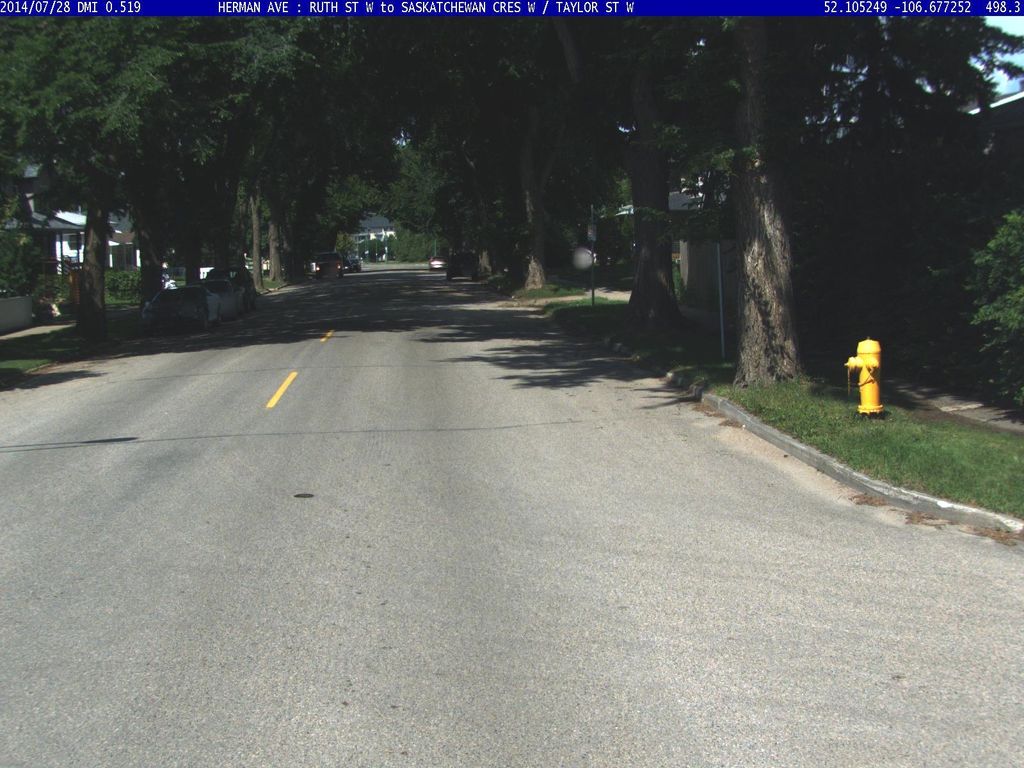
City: saskatoon